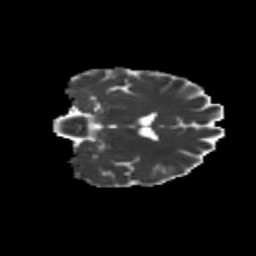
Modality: MD
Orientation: coronal
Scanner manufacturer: siemens
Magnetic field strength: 3 T
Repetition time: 9.2 s
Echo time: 0.084 s